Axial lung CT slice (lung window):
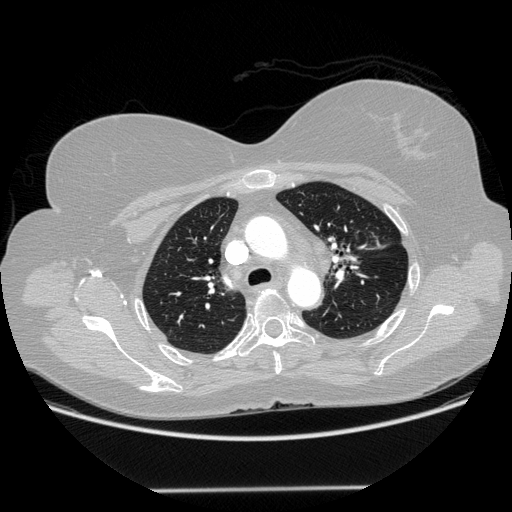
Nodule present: no